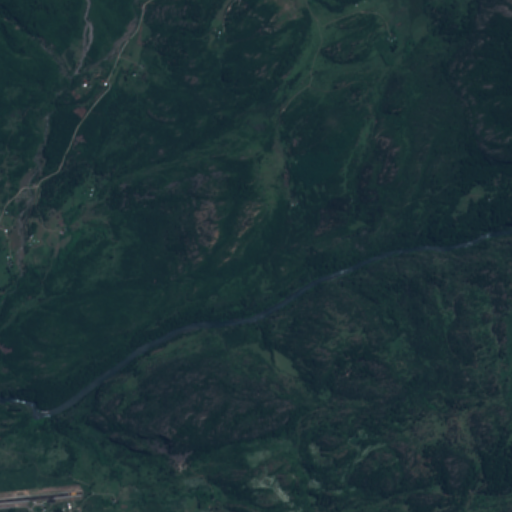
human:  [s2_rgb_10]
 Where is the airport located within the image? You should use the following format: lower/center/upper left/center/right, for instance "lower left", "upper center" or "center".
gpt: The airport is located in the lower left of the image.
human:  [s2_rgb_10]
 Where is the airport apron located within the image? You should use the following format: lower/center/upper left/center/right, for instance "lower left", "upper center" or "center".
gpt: The airport apron is located in the lower left of the image.
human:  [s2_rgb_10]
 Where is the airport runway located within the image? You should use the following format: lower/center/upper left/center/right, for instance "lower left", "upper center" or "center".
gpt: The airport runway is located in the lower left of the image.
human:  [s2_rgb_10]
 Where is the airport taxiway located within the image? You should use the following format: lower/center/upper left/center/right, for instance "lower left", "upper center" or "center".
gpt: The airport taxiway is located in the lower left of the image.
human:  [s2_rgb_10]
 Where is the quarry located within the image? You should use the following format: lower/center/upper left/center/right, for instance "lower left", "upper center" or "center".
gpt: There is no quarry in the image.